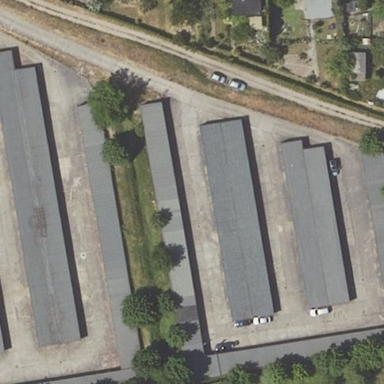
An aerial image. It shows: Area designated for garages.